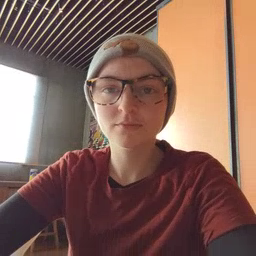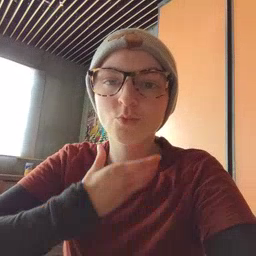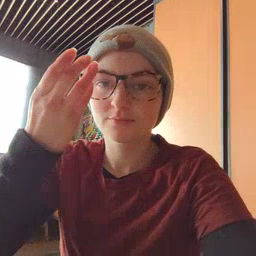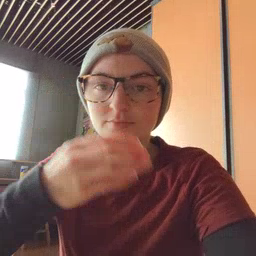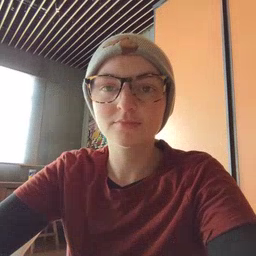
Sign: giraffe